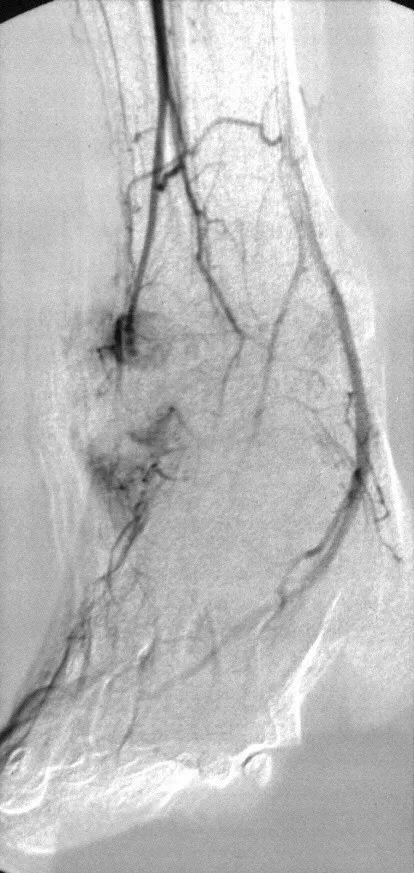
Transfemoral Arteriogram performed demonstrating the Pseudoaneurysm of the Anterior Tibial Artery.
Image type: radiology (x_ray)